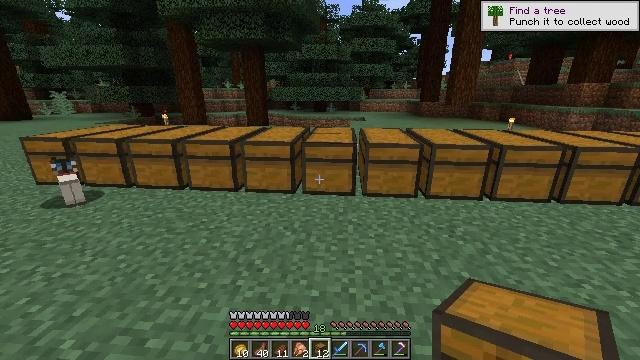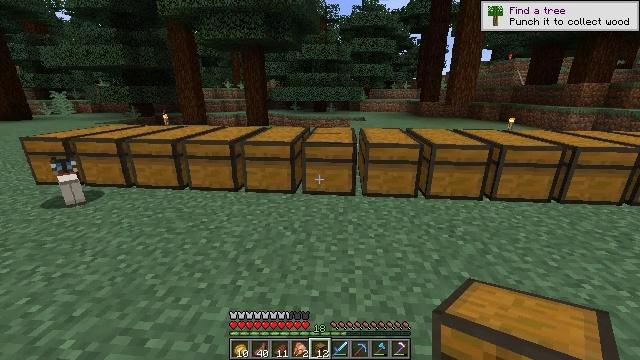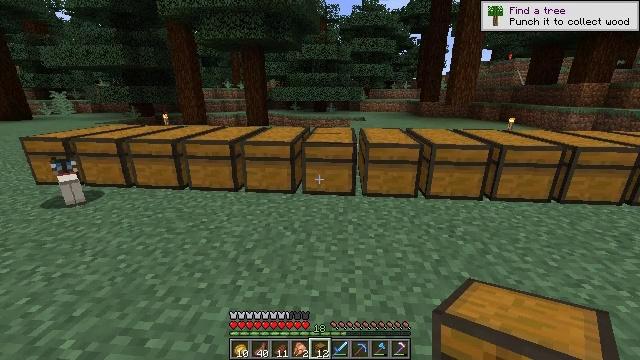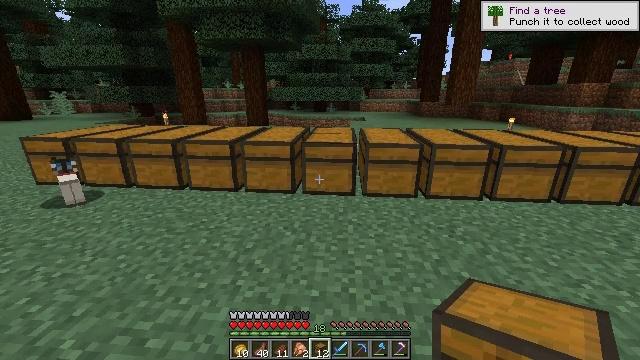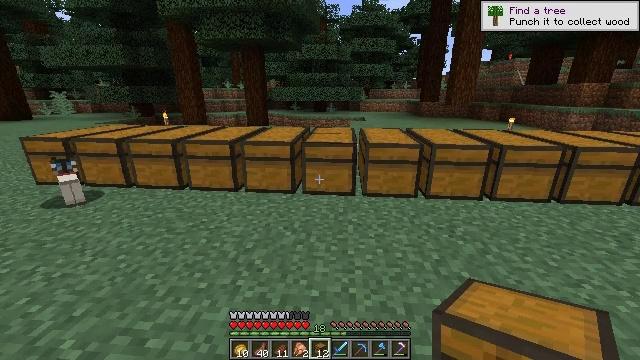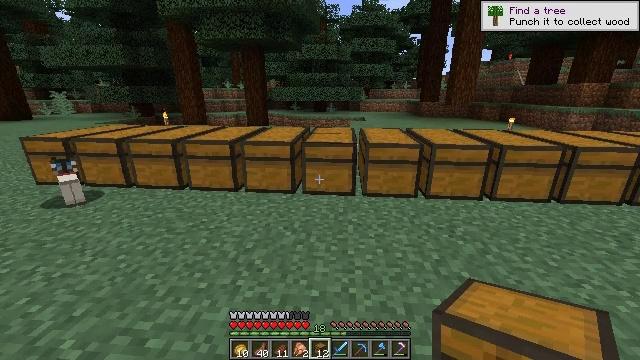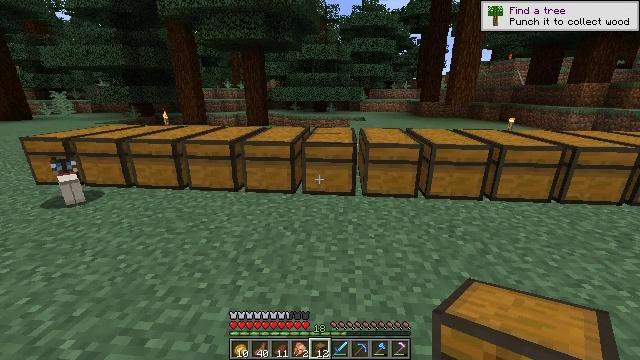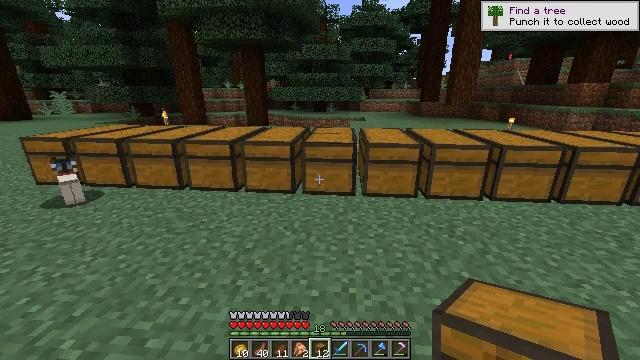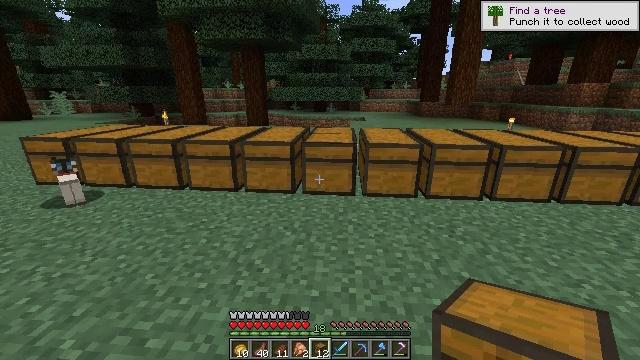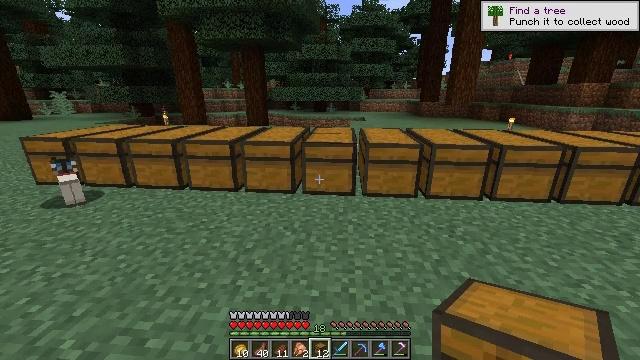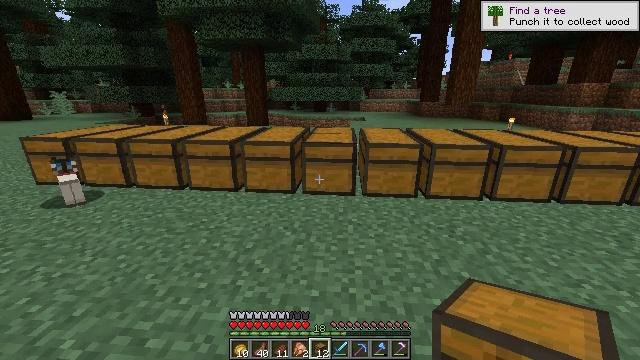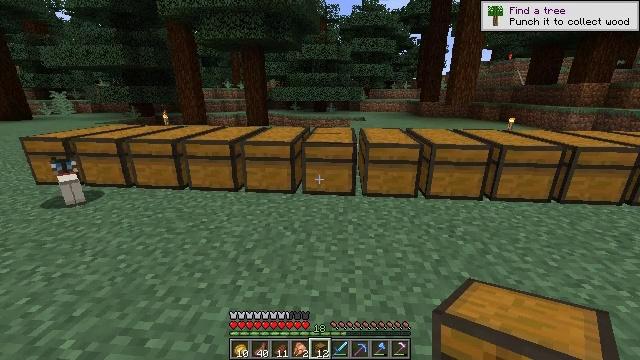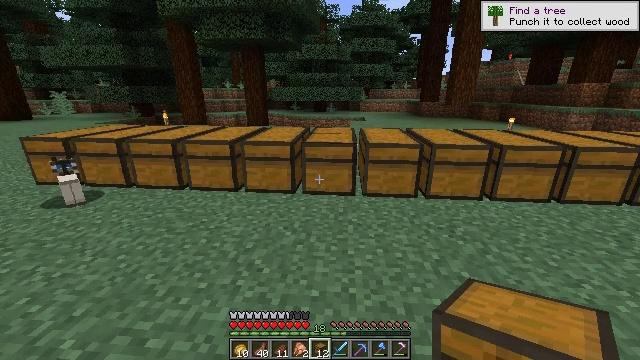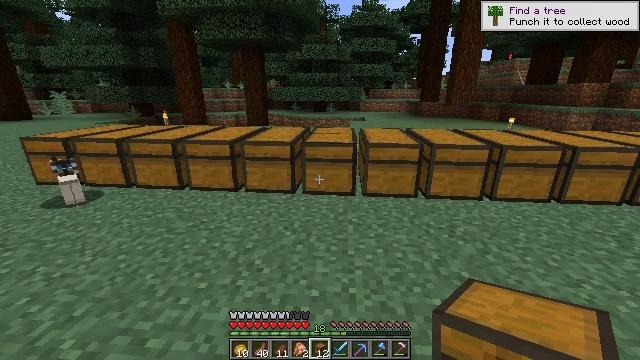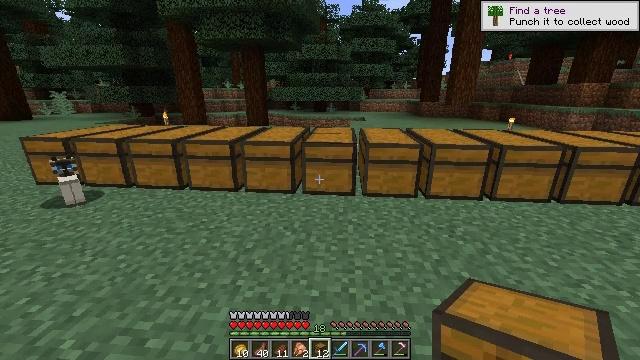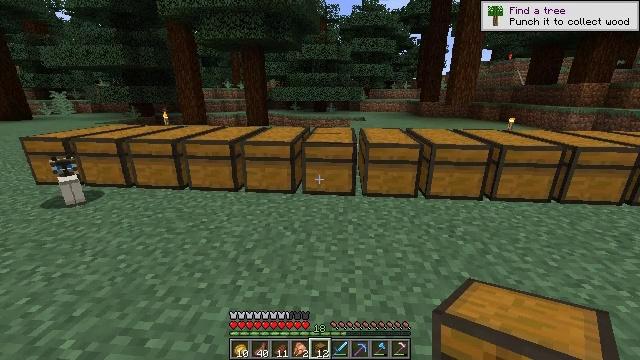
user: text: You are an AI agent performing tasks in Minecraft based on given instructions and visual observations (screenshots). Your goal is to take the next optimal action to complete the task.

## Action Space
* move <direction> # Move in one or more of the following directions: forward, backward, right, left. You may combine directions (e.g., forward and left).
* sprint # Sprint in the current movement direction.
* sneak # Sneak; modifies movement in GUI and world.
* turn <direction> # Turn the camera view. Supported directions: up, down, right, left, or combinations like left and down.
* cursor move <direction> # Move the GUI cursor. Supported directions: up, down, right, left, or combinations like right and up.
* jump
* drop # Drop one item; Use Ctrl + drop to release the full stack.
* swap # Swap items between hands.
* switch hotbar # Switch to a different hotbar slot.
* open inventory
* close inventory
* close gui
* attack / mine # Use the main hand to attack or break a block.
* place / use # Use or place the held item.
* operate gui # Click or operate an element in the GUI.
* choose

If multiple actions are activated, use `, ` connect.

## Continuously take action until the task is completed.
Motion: motion action
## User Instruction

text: mine block trapped chest
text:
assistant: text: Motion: no_op
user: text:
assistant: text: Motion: no_op
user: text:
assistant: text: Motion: no_op
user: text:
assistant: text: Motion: no_op
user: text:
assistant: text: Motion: no_op
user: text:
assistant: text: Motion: no_op
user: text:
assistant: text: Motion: no_op
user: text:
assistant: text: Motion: no_op
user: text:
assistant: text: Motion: no_op
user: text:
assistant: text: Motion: no_op
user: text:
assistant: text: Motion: no_op
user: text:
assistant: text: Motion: no_op
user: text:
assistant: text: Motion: no_op
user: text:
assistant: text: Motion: no_op
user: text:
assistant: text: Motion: no_op
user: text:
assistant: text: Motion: no_op
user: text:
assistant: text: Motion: no_op
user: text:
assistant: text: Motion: no_op
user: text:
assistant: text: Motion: no_op
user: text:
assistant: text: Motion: no_op
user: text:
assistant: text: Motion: no_op
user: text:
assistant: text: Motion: no_op
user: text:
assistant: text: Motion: no_op
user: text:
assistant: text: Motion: no_op
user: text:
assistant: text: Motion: no_op
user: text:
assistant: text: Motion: no_op
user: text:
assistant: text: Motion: no_op
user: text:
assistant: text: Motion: no_op
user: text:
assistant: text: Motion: no_op
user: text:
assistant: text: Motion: no_op